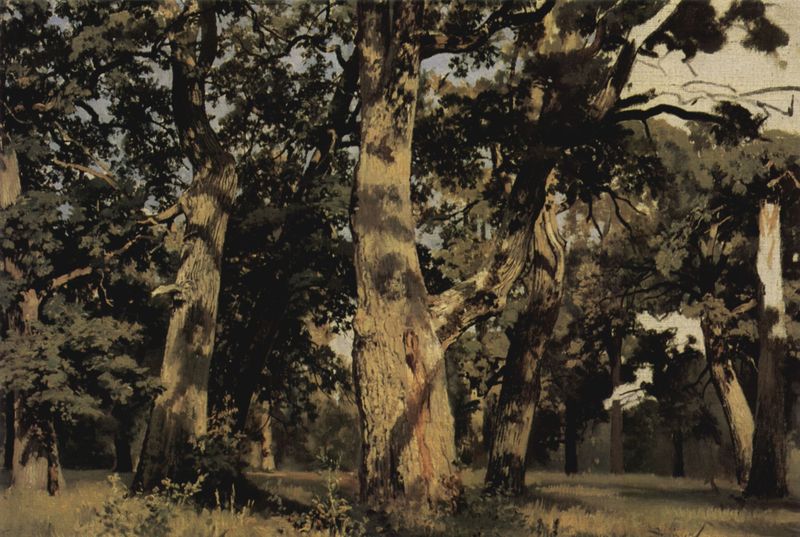
Titel: Eichen, Abend
Künstler: Iwan Iwanowitsch Schischkin
Standort: Moskva
Institution: Tretjakow-Galerie
Schlagwörter: baum, blau, blätter, dunkel, fuß, gemälde, himmel, laub, schatten, weiß, baumstämme, bäume, grün, landschaft, ocker, äste, braun, grau, holz, licht, schwarz, tür, gebäude, gras, haus, park, rot, wiese, zaun, beige, malerei, wand, falten, ast, baumstamm, erde, gräser, natur, stamm, zweige, büsche, gebüsch, sonne, sträucher, boden, realismus, pflanzen, höhle, wald, turm, garten, sommer, ansicht, perspektive, studie, trocken, mauer, tag, herbst, luft, stämme, unwetter, realistisch, lciht, menschenleer, tor, lichtreflexe, foto, eingang, burg, beton, festung, lichtung, unvollendet, photo, tore, schattiert, buchen, wurzeln, astloch, geäst, laubwald, waldboden, rinde, blattwerk, nest, rötlich, wäldchen, eiche, knorrig, eichen, baumrinde, schief, kräftig, graß, astgabel, buche, blitzeinschlag, wals, stien, landschaftsgarten, digitalisiert, pflazen, belaubt, forografie, tiefenzug, baumlandschaft, eichenwald, vertikale staffelung, scahttiert, tagszene, halbschaten, lichtrefelexe